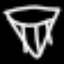
Label: diamond